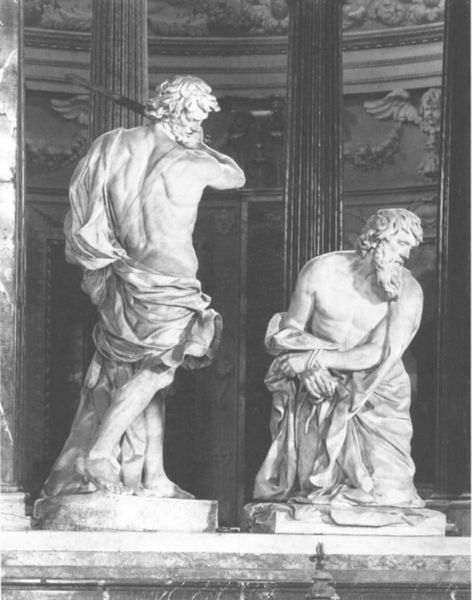
Titel: Die Enthauptung des Paulus
Künstler: Alessandro Algardi
Standort: Bologna, S. Paolo Maggiore (EU - I)
Schlagwörter: flügel, gott, mann, nackt, weiß, sitzen, grau, marmor, männer, rücken, schwarz, säulen, tuch, bart, bärte, barock, bibel, henker, hinrichtung, sockel, stehen, stein, tod, hände, kirche, figur, gewand, haare, sitzend, stehend, stoff, girlande, renaissance, stock, engel, früchte, putto, skulptur, statue, fesseln, zwei, stab, saal, figuren, wild, lanze, muskeln, platte, podest, tor, foto, fotografie, antike, palast, schwarzweiß, schwert, schlag, schläge, peitsche, photo, skulpturen, statuen, jesus, griechisch, gebunden, tempel, museum, sünde, christen, drehung, mamor, heroen, säulenhalle, urteil, statur, skultur, geisselung, bestrafung, abgewand, schwetz